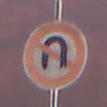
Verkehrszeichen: VerbotWenden
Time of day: SunriseSunset
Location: Outdoor (Urban)
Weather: PartlyCloudy
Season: NotSpecified
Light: Artificial